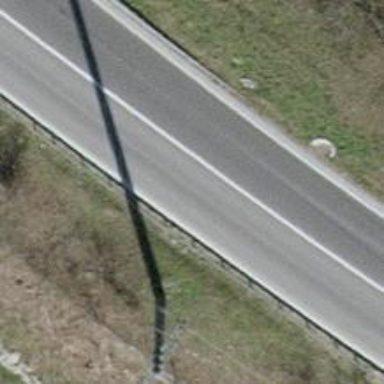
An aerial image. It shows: Concrete power pole.